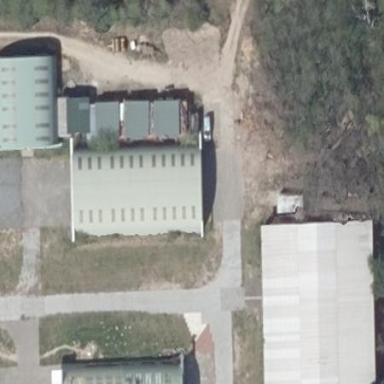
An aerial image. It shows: Hangar building.